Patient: sex F, age 47
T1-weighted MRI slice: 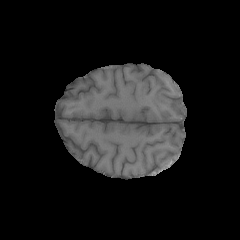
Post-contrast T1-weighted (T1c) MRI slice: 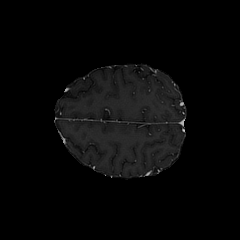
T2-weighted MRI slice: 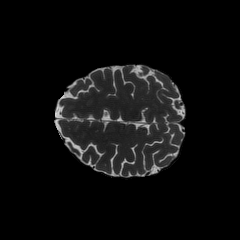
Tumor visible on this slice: no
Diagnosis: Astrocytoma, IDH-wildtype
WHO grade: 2